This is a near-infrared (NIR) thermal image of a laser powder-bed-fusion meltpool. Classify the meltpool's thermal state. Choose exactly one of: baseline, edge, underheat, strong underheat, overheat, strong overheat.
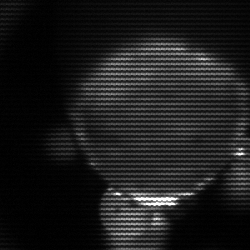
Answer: edge